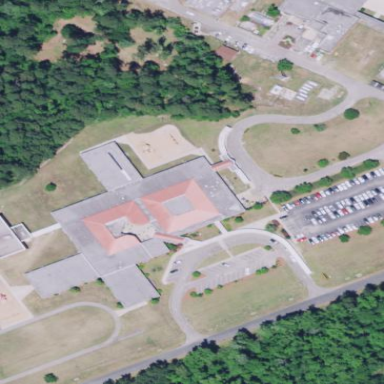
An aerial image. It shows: School building.